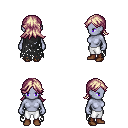
a pixel art fantasy rpg character, female body template, dark elf, purple skin, black tattered cape, white pants, white blonde loose hair, brown shoes, four views (front, back, left, right), 2x2 character sprite sheet, small pixel art, hard edges, no anti-aliasing